Field crop: tomato
Growth stage: 1
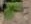
Species: solanum